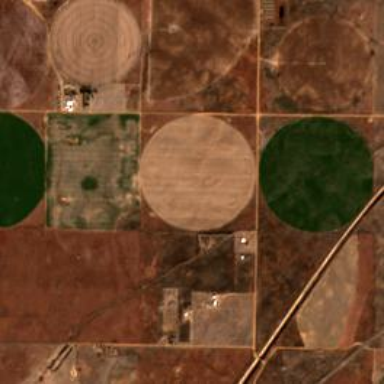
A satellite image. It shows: Farmland with pivot irrigation system.